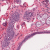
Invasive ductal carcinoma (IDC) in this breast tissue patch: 0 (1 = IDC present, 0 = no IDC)